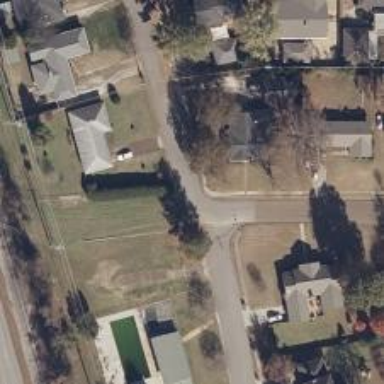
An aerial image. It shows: Residential road with sidewalk on the left.